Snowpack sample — Snodgrass Mountain, Crested Butte, Colorado (2/4/25, 12:06 PM MST)
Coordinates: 38.923, -106.968
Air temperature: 35 °F
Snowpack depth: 80 cm
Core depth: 70 cm
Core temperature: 32 °F
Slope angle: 14°, slope face: 78°
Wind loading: low
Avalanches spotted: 0
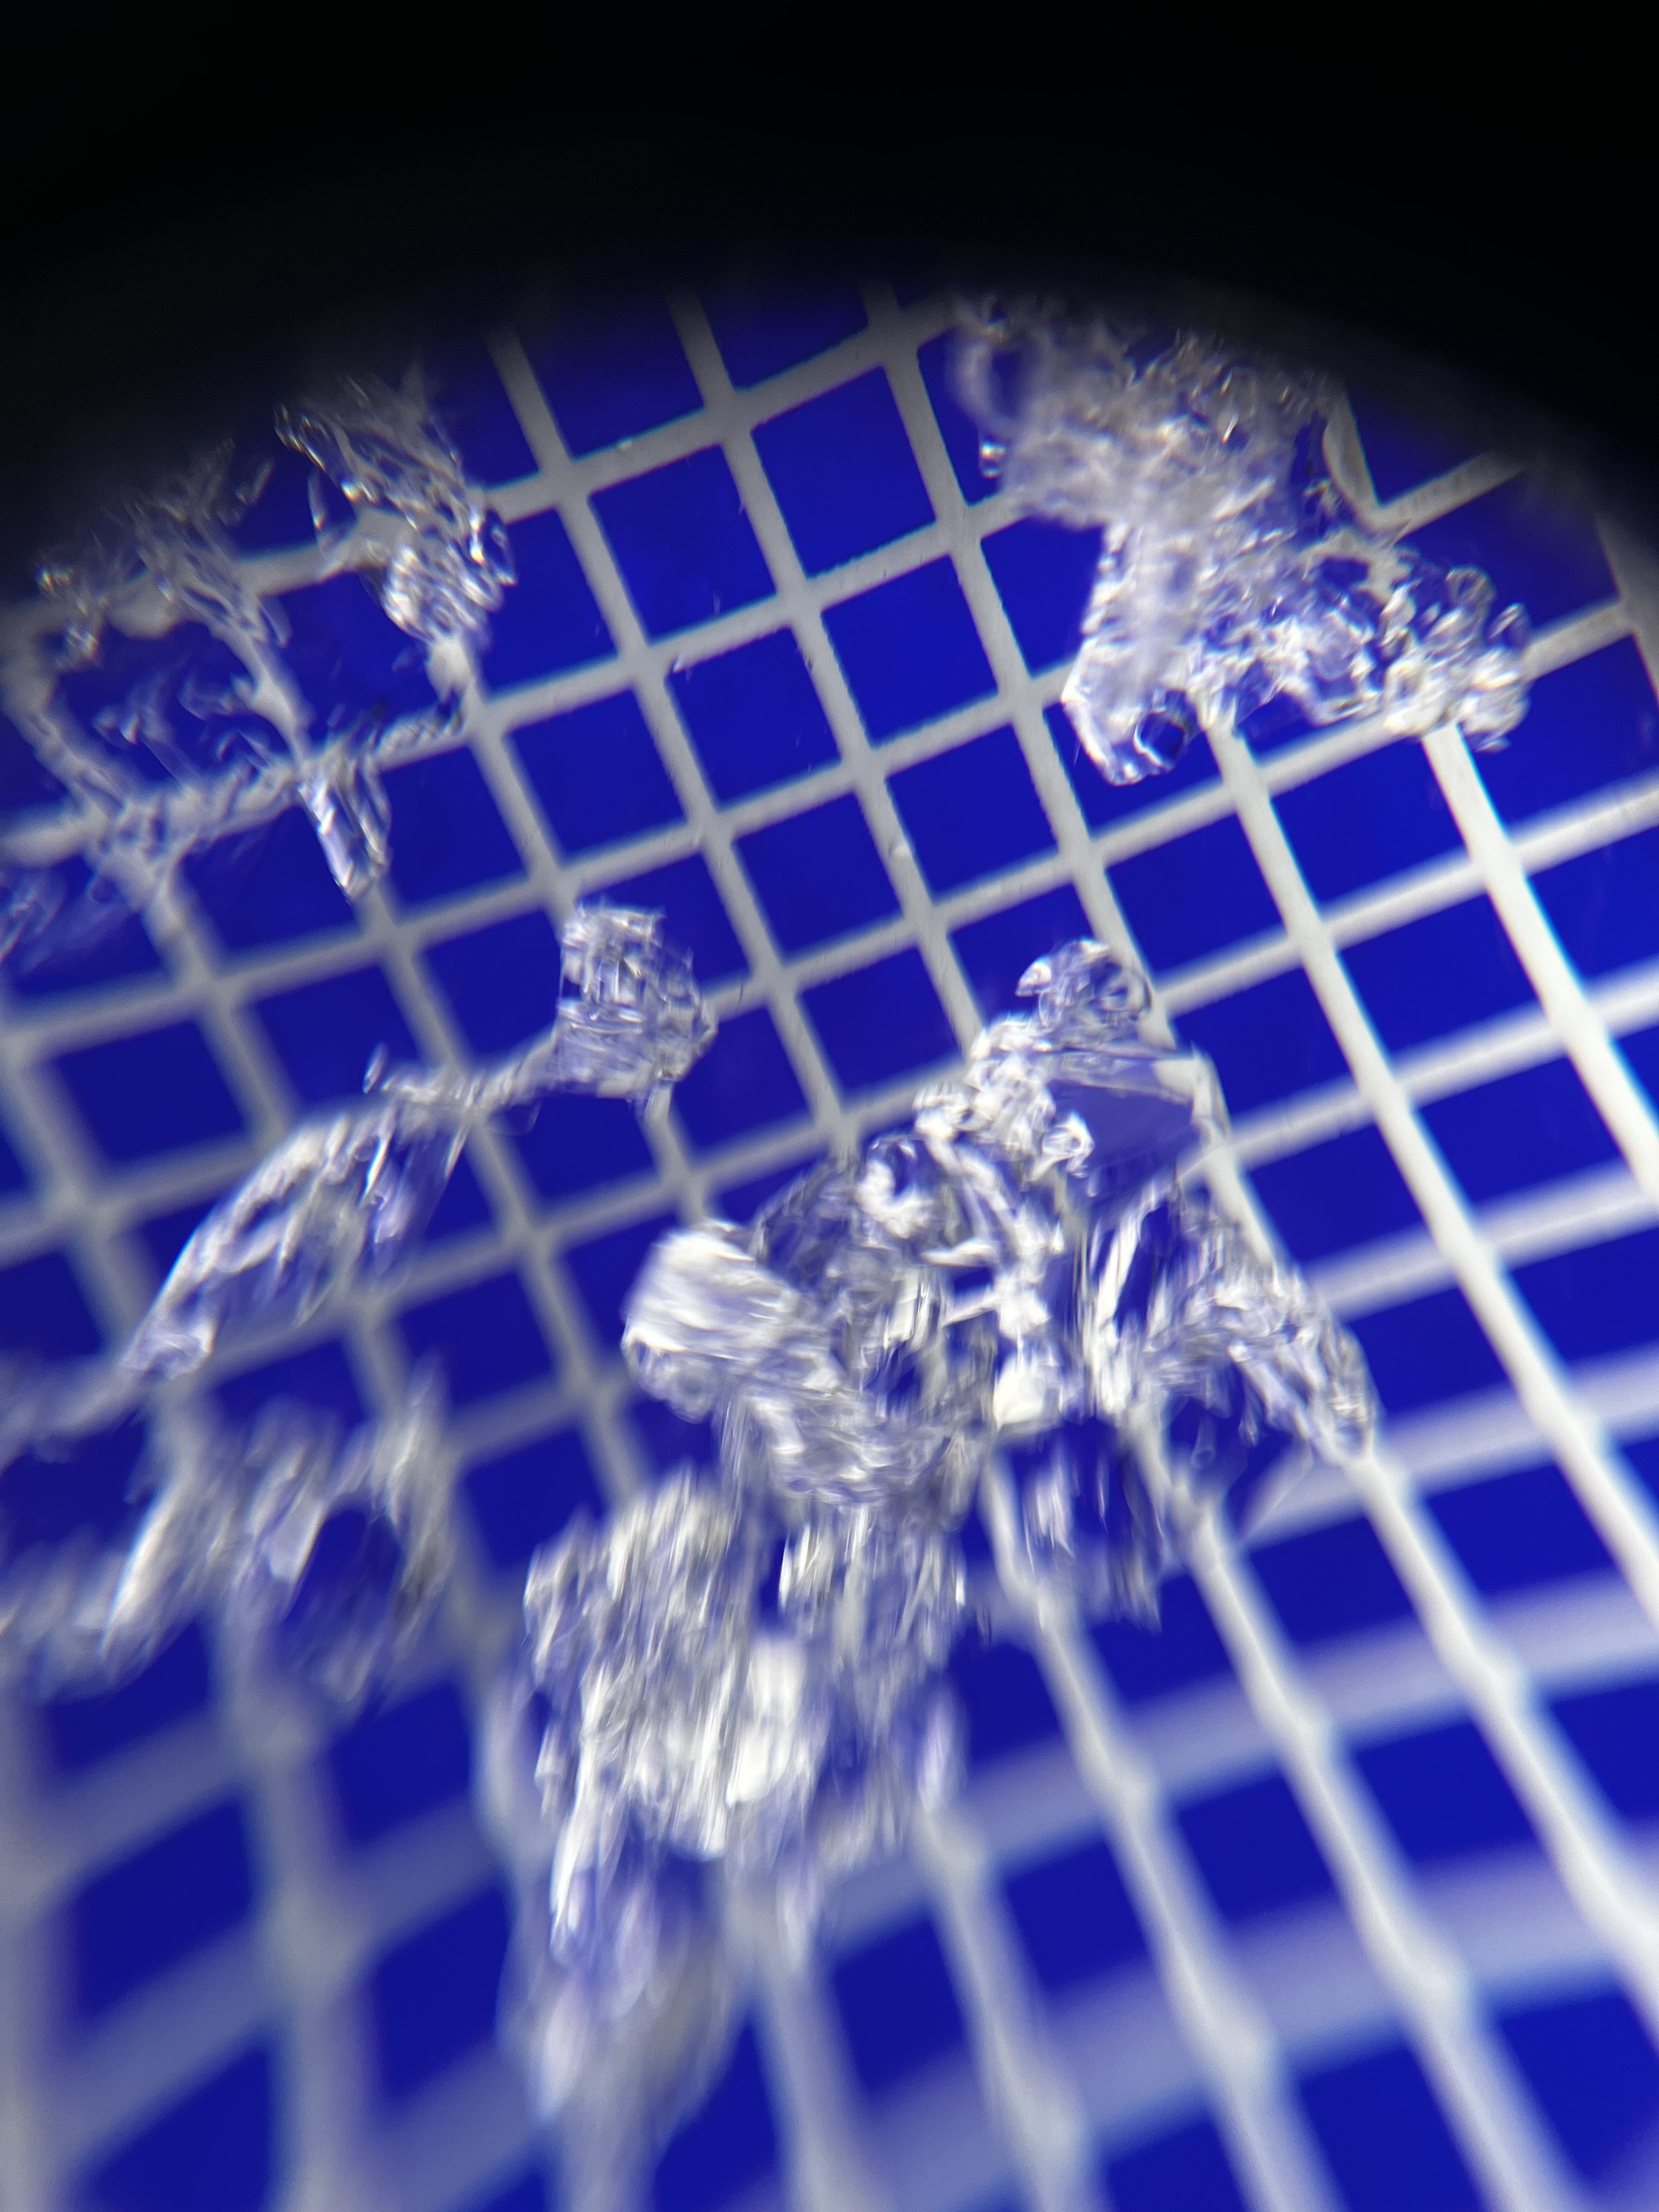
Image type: magnified_profile
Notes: No avalanches nearby, unusually warm weather for the last month reported by residents, Collected 25 yards from treeline